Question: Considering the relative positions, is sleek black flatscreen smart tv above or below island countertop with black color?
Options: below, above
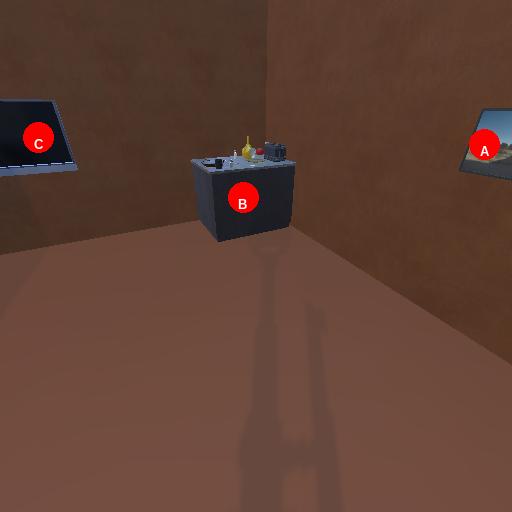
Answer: below